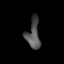
Tissue: lung
Cell type: Epithelial cells
Senescence score: 0.1641
Nuclear area (px): 387
Mean DAPI intensity: 80.556